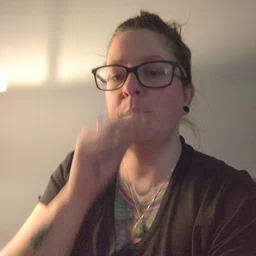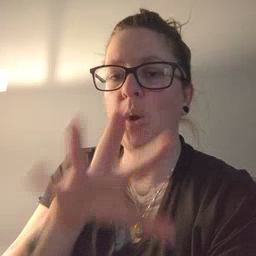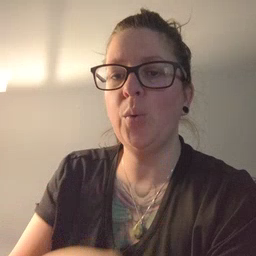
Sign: blow